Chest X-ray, PA view. Patient: 18 years old, sex F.
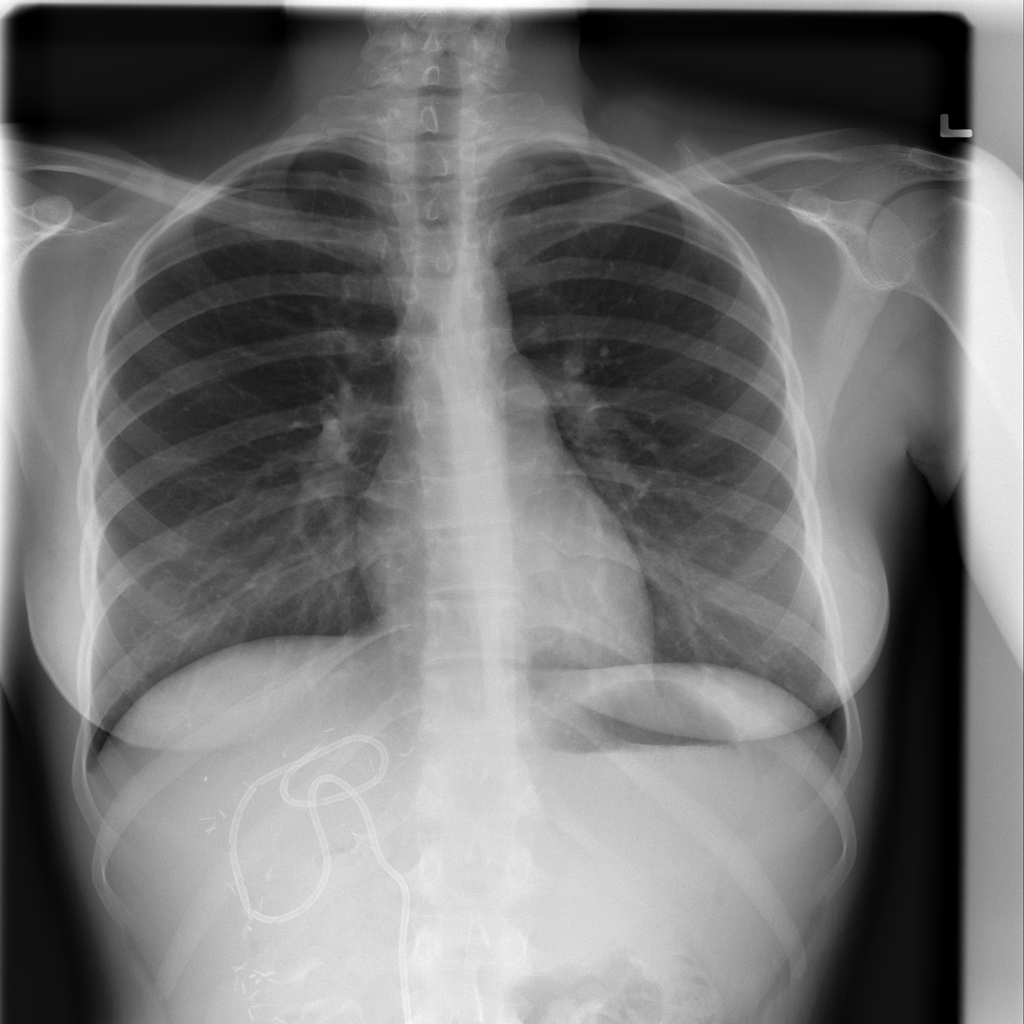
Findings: No Finding